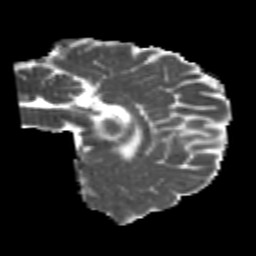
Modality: MD
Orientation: sagittal
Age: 24
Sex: male
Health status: healthy
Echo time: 0.074 s